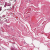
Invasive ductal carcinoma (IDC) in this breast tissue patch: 0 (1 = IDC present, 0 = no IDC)